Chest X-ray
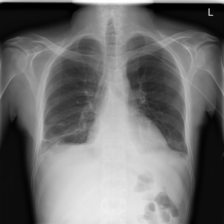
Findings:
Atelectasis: positive
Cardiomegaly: negative
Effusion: positive
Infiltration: positive
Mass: negative
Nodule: negative
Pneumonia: negative
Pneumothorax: negative
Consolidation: negative
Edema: negative
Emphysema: negative
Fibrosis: negative
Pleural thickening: negative
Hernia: negative